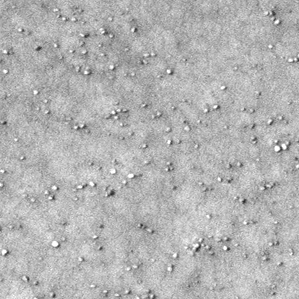
Label: frost